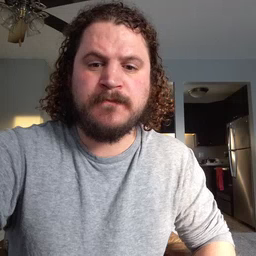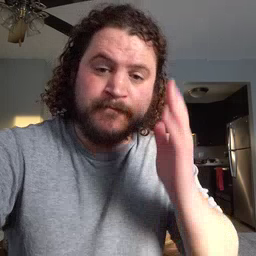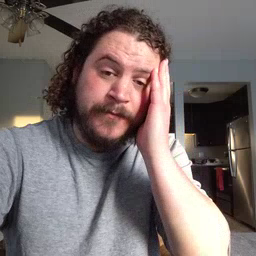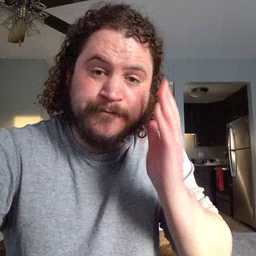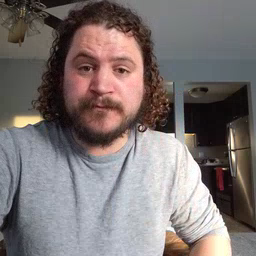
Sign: bed